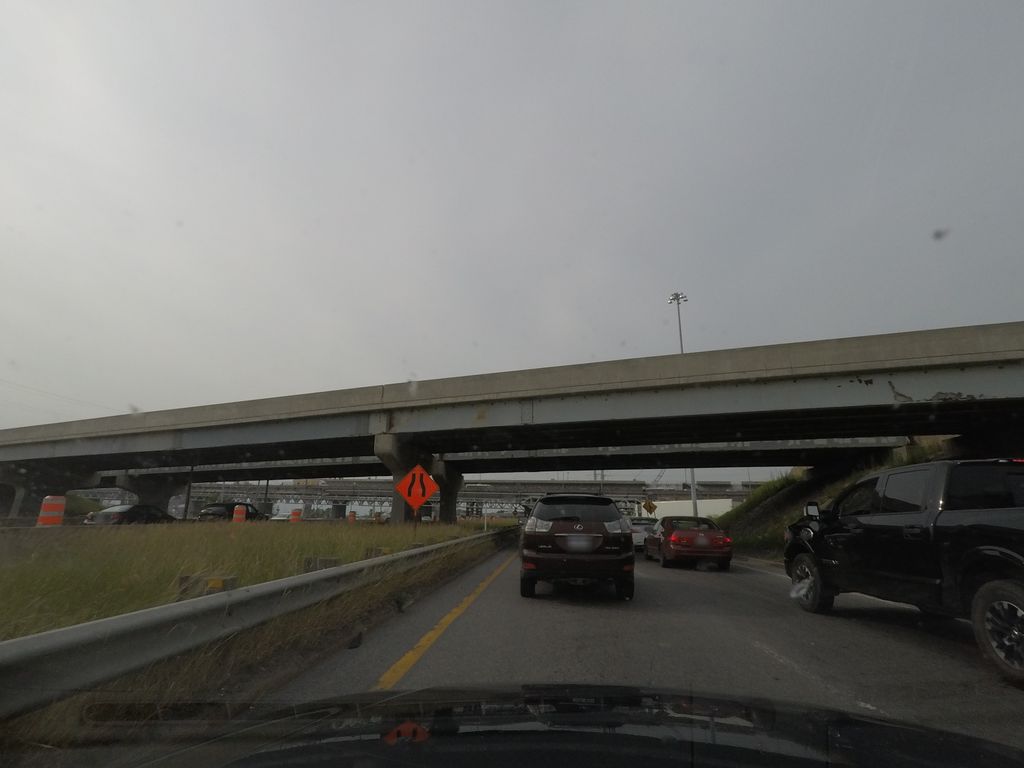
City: montreal